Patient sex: M
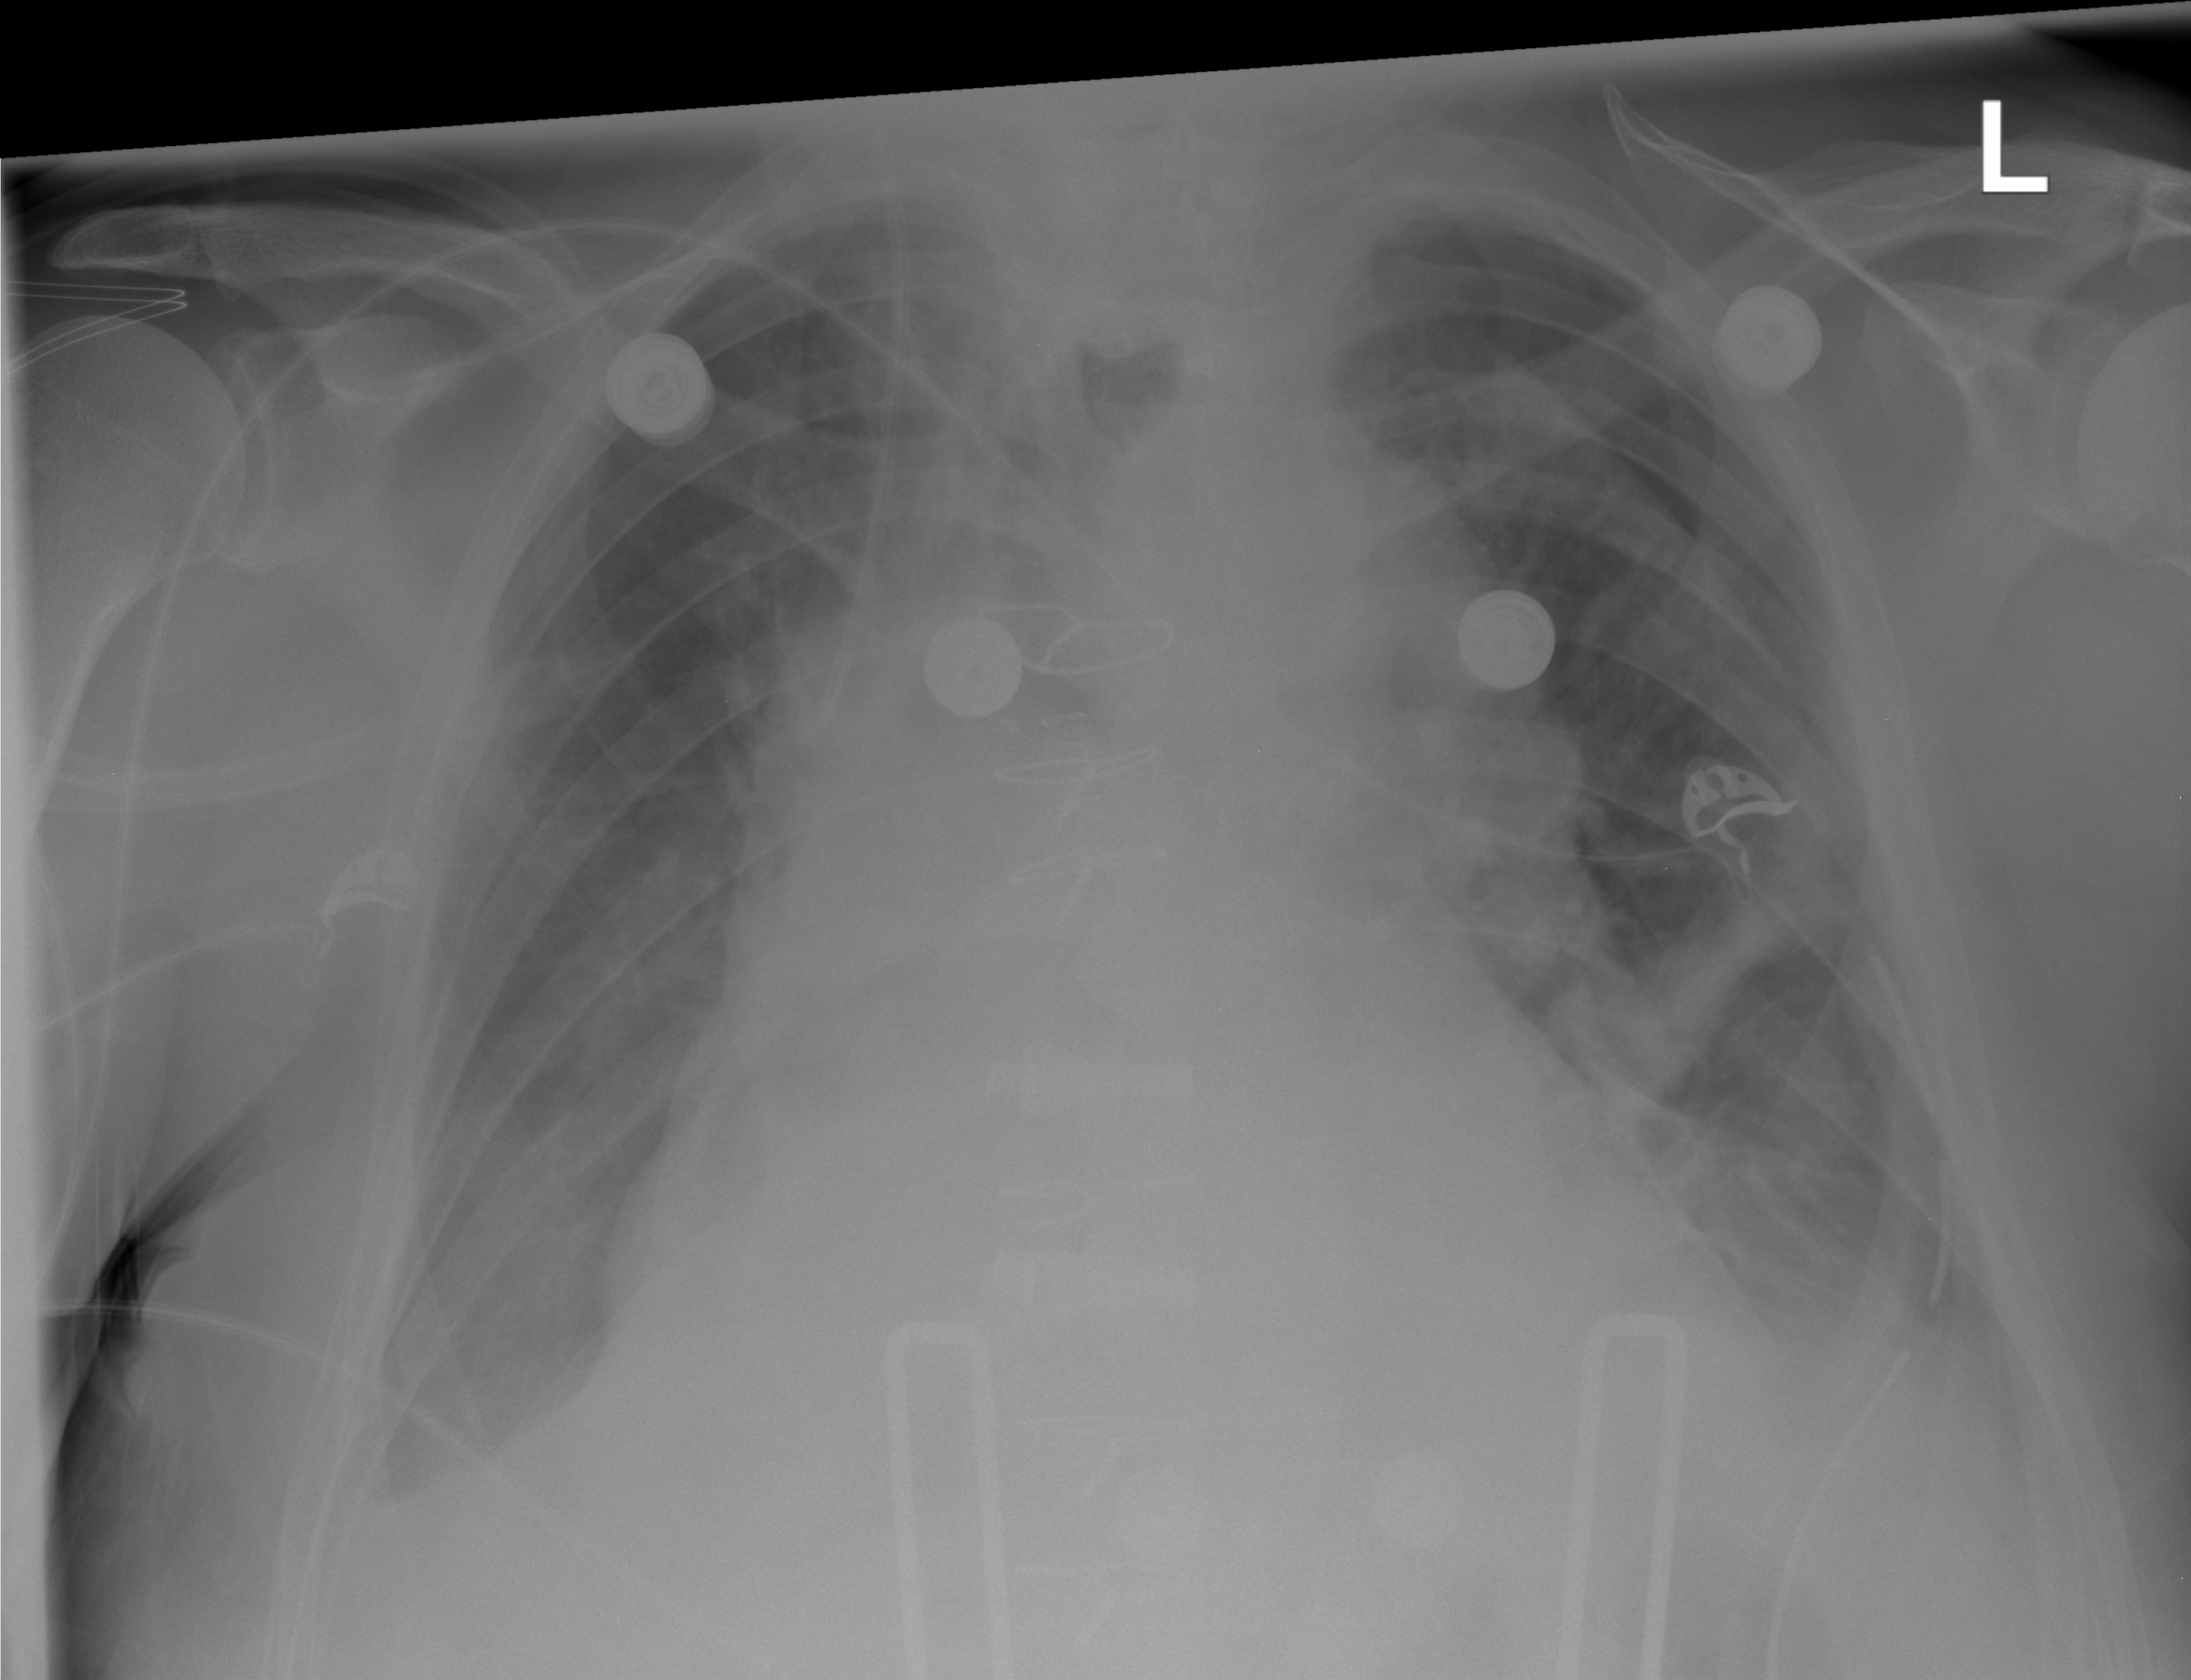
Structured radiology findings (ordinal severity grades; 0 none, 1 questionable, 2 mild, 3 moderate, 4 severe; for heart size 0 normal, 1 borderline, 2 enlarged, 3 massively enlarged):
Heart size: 2
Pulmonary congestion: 2
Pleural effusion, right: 2
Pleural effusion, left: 2
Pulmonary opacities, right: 0
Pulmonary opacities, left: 0
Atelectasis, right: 2
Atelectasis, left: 3